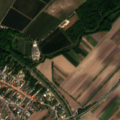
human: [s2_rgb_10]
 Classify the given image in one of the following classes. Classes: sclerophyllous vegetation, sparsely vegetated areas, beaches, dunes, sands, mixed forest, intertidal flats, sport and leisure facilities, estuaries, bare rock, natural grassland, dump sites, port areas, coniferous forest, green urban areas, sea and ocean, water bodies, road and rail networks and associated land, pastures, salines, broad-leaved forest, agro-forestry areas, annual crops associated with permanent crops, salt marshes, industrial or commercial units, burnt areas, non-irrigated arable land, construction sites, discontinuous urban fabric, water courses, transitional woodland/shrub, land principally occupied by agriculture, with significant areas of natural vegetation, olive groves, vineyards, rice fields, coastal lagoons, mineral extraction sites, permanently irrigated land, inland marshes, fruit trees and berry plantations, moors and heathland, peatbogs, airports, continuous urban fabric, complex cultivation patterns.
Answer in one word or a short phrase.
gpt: discontinuous urban fabric, non-irrigated arable land, pastures, broad-leaved forest